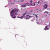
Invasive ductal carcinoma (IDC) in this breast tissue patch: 0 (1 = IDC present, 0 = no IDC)